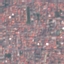
Land use / land cover class: Residential